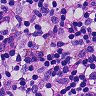
Metastatic tissue present: no